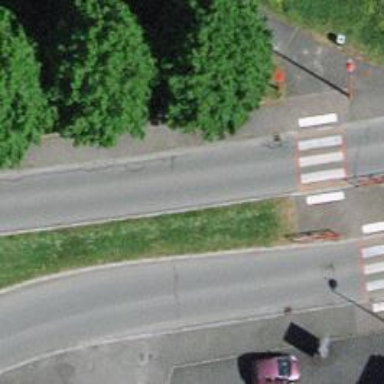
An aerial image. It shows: Public transport stop position.